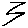
Label: zigzag